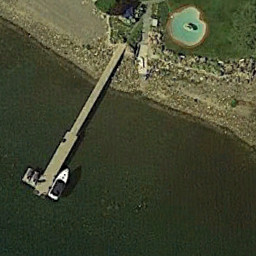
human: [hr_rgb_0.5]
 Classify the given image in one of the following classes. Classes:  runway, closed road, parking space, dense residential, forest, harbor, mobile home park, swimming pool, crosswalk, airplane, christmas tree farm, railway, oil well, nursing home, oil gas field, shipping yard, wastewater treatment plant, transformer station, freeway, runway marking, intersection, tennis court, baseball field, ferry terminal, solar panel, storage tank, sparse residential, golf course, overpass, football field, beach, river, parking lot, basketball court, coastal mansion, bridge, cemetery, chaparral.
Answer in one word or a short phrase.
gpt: ferry terminal